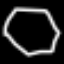
Label: octagon